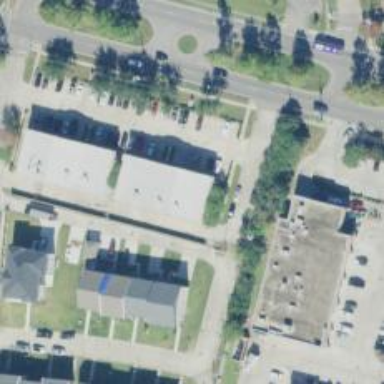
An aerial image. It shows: Healthcare clinic is depicted in the image.